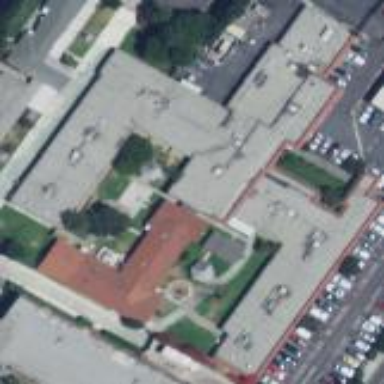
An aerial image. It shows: Hospital building.